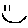
Label: smiley face